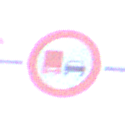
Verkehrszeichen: UeberholverbotKraftfahrzeuge
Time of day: SunriseSunset
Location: Outdoor (Urban)
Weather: Clear
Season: NotSpecified
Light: Natural